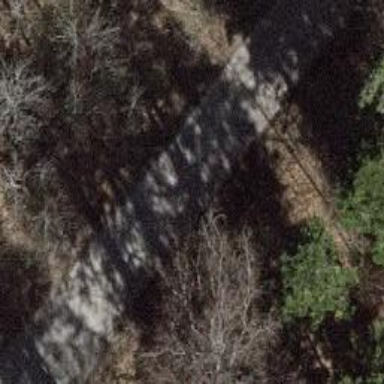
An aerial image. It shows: Unclassified paved road.